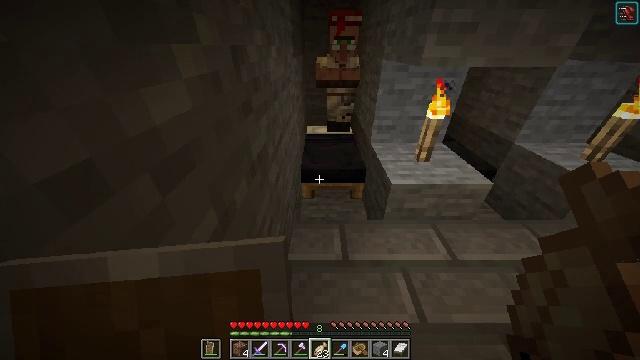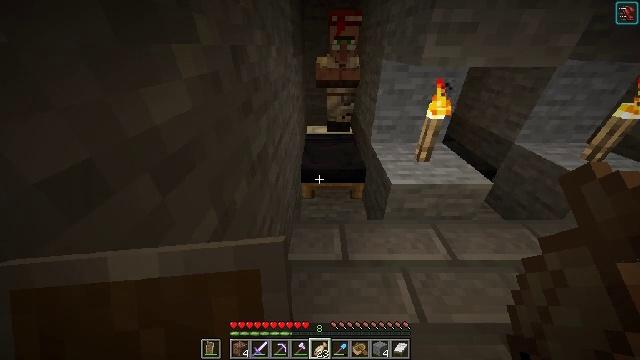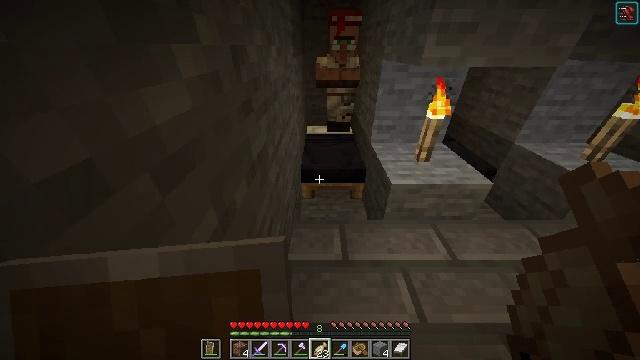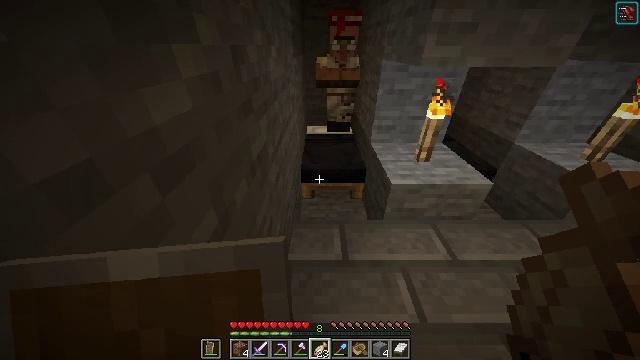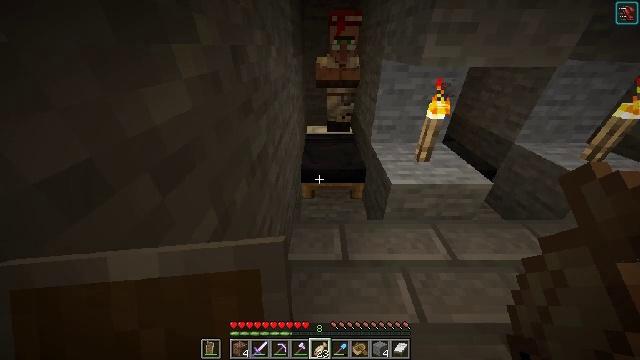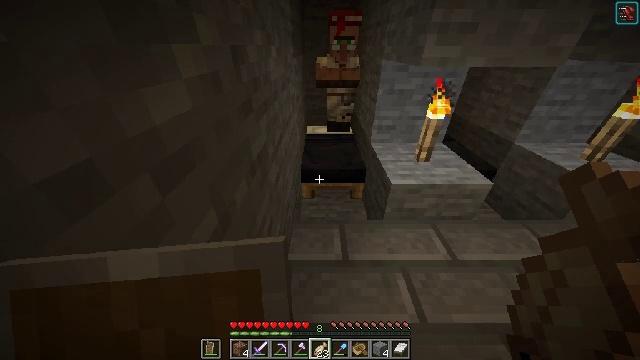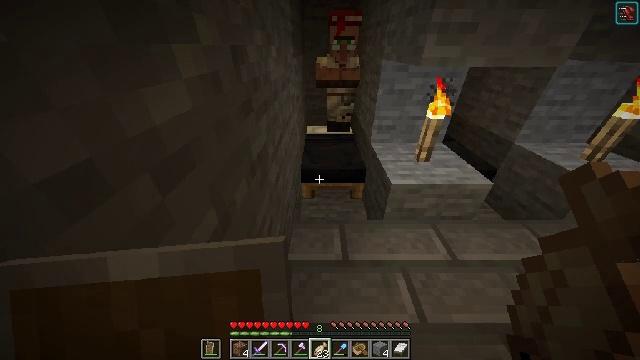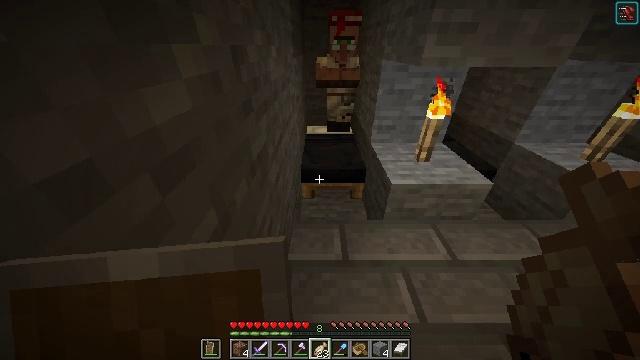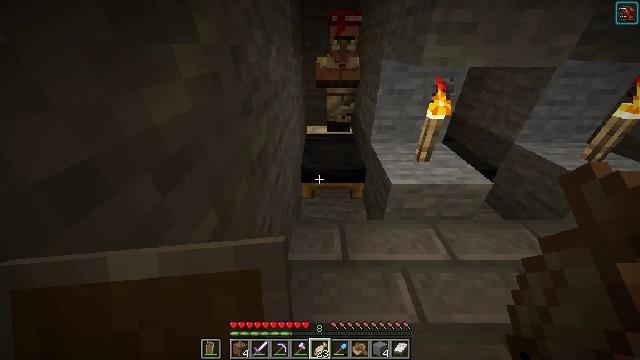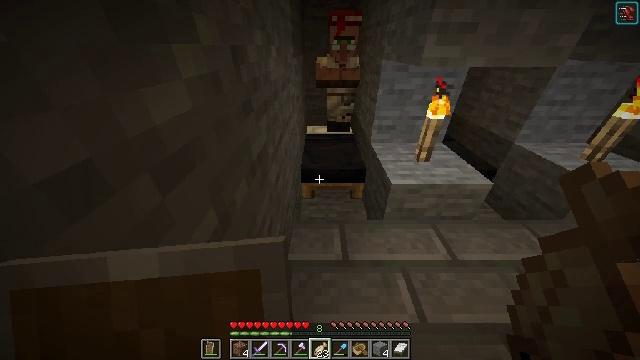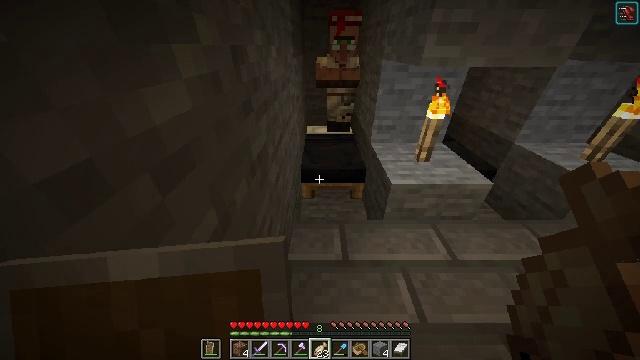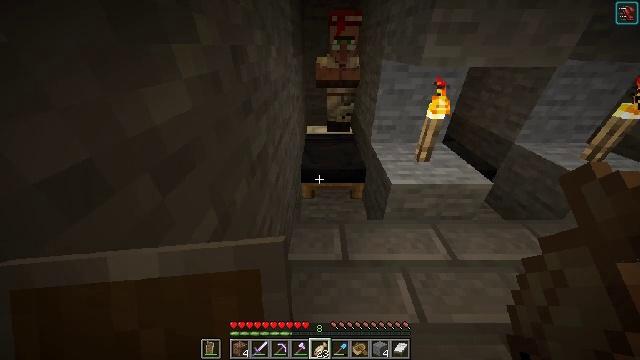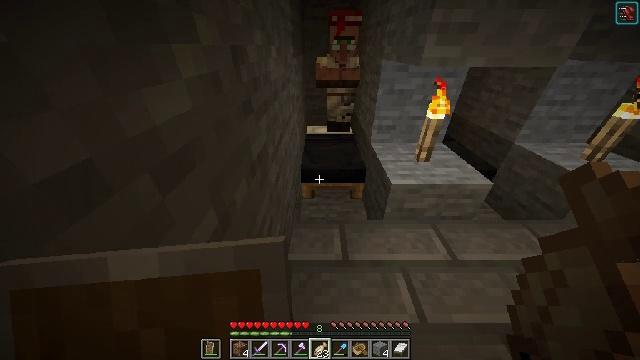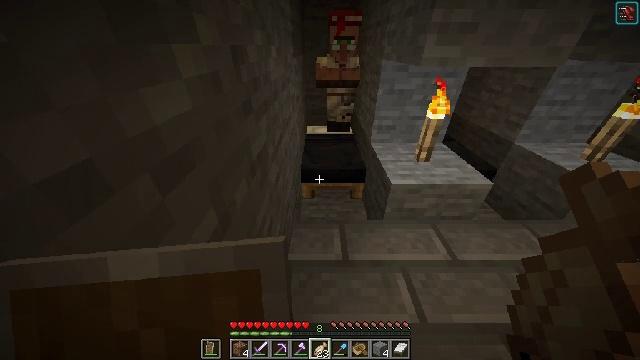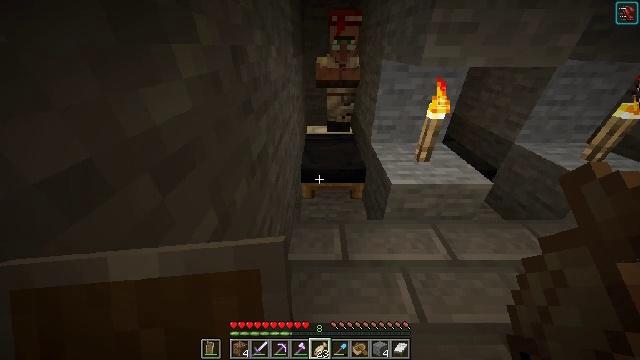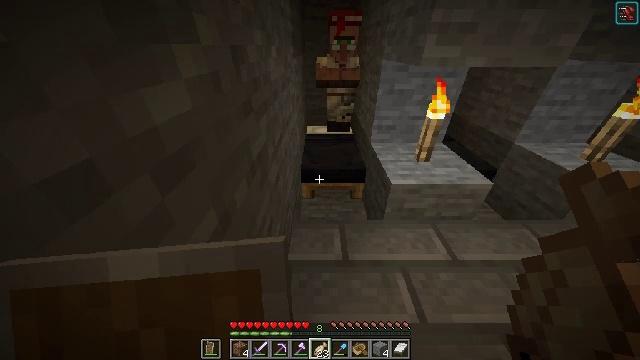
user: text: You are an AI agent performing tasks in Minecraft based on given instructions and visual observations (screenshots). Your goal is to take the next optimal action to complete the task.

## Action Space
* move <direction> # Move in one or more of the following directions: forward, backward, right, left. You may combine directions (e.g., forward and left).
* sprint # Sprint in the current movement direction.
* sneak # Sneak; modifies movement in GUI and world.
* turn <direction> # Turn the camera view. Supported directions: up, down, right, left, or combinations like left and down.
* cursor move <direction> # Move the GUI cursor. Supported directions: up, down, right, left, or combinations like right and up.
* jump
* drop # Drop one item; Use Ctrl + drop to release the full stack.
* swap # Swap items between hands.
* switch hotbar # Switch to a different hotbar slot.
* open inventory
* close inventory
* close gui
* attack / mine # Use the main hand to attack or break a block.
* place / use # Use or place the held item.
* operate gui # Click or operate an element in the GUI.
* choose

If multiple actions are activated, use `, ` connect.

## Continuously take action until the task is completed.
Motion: motion action
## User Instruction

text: Mine the black bed to pick it up.
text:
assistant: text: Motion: no_op
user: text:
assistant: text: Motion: no_op
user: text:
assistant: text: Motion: no_op
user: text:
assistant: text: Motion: no_op
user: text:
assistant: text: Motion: no_op
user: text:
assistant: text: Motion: no_op
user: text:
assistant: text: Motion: no_op
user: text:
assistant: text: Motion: no_op
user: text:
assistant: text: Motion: no_op
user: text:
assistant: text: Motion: no_op
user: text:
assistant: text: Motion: no_op
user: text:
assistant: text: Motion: no_op
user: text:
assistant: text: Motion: no_op
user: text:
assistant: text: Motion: no_op
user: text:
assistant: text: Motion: no_op
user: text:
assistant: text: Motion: no_op
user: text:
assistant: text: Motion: no_op
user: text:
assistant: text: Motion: no_op
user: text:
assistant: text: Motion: no_op
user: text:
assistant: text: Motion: no_op
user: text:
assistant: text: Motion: no_op
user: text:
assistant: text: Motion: no_op
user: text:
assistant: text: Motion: no_op
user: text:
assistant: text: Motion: no_op
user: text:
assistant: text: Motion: no_op
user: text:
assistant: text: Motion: no_op
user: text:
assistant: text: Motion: no_op
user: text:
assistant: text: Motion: no_op
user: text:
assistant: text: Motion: no_op
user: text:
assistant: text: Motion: no_op